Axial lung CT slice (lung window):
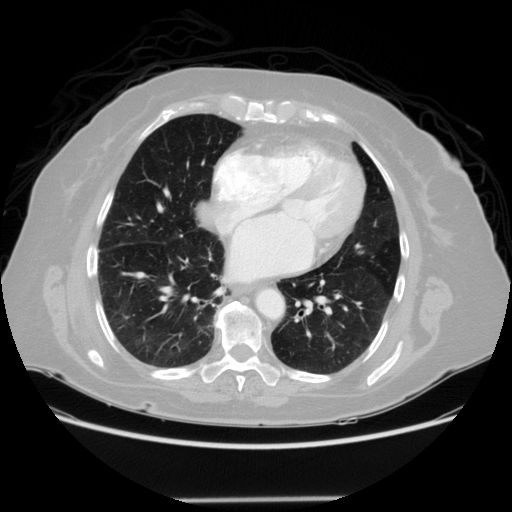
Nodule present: no